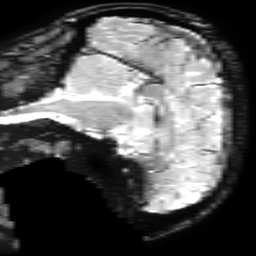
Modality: T2starw
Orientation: sagittal
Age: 25
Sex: male
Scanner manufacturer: ge
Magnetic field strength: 3 T
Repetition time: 0.65 s
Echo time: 0.02 s